Field crop: maize
Growth stage: 1
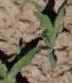
Species: maize